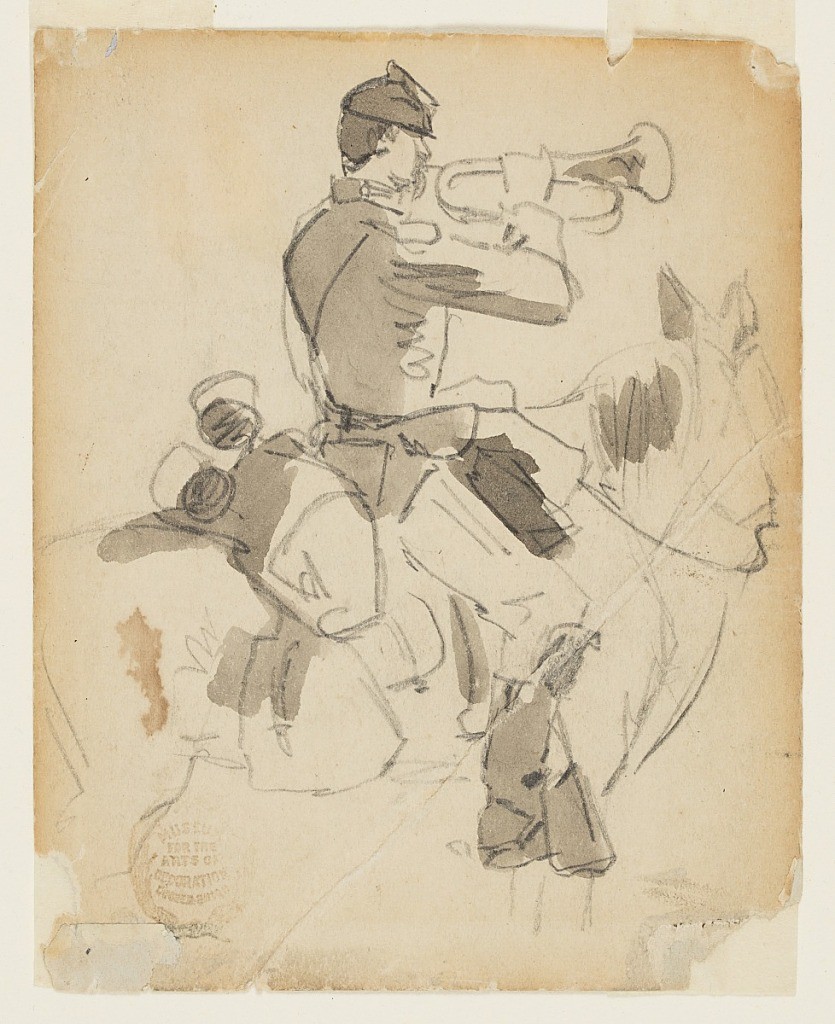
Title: Mounted Bugler
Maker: Winslow Homer, American, 1836–1910
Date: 1862
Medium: Graphite, brush and gray wash on off-white paper
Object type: Drawing
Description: Vertical view of a mounted bugler.